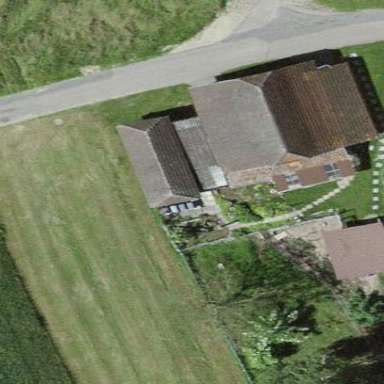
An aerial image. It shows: Barn.